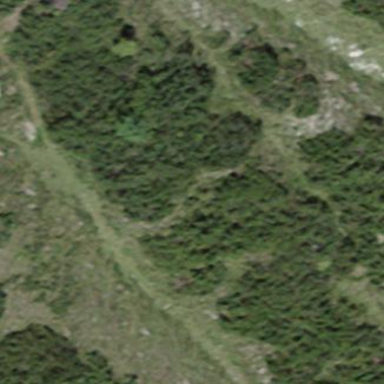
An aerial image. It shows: Patch of scrub vegetation.